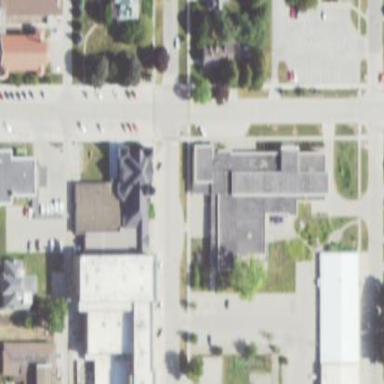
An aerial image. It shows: Library building.